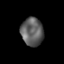
Tissue: lung
Cell type: Epithelial cells
Senescence score: 0.2352
Nuclear area (px): 616
Mean DAPI intensity: 94.808